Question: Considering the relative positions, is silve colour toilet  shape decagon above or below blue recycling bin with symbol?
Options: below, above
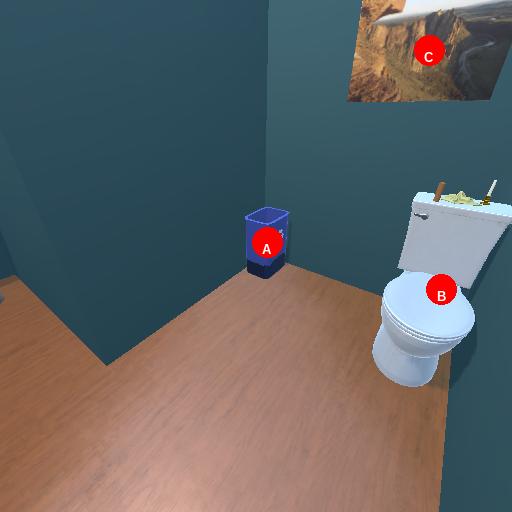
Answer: below